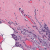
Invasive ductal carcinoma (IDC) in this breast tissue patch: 1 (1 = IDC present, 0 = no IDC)